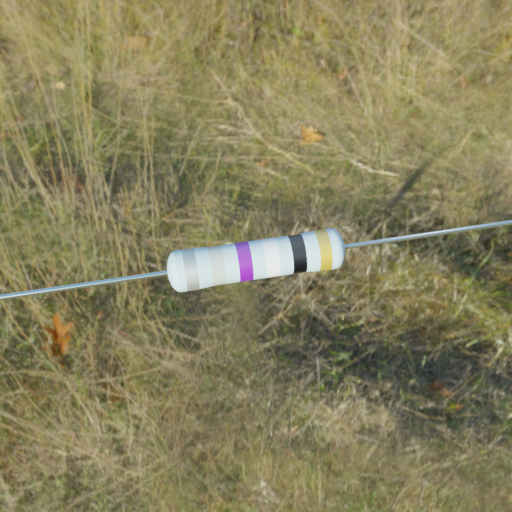
Resistor colour bands (in order): silver, silver, violet, white, black, gold